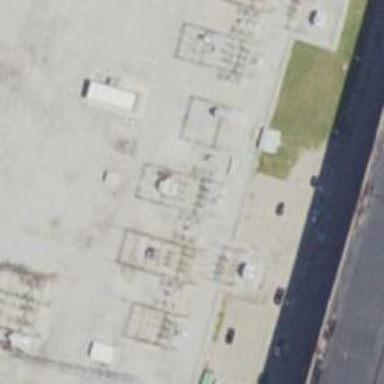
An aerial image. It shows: Switch for power supply.